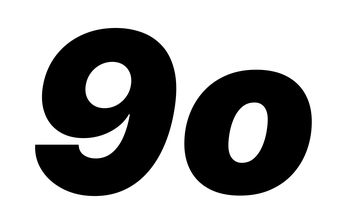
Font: Inter-Italic_Black_Italic